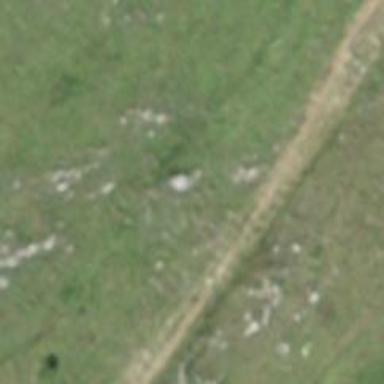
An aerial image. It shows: Track with grade3 tracktype.